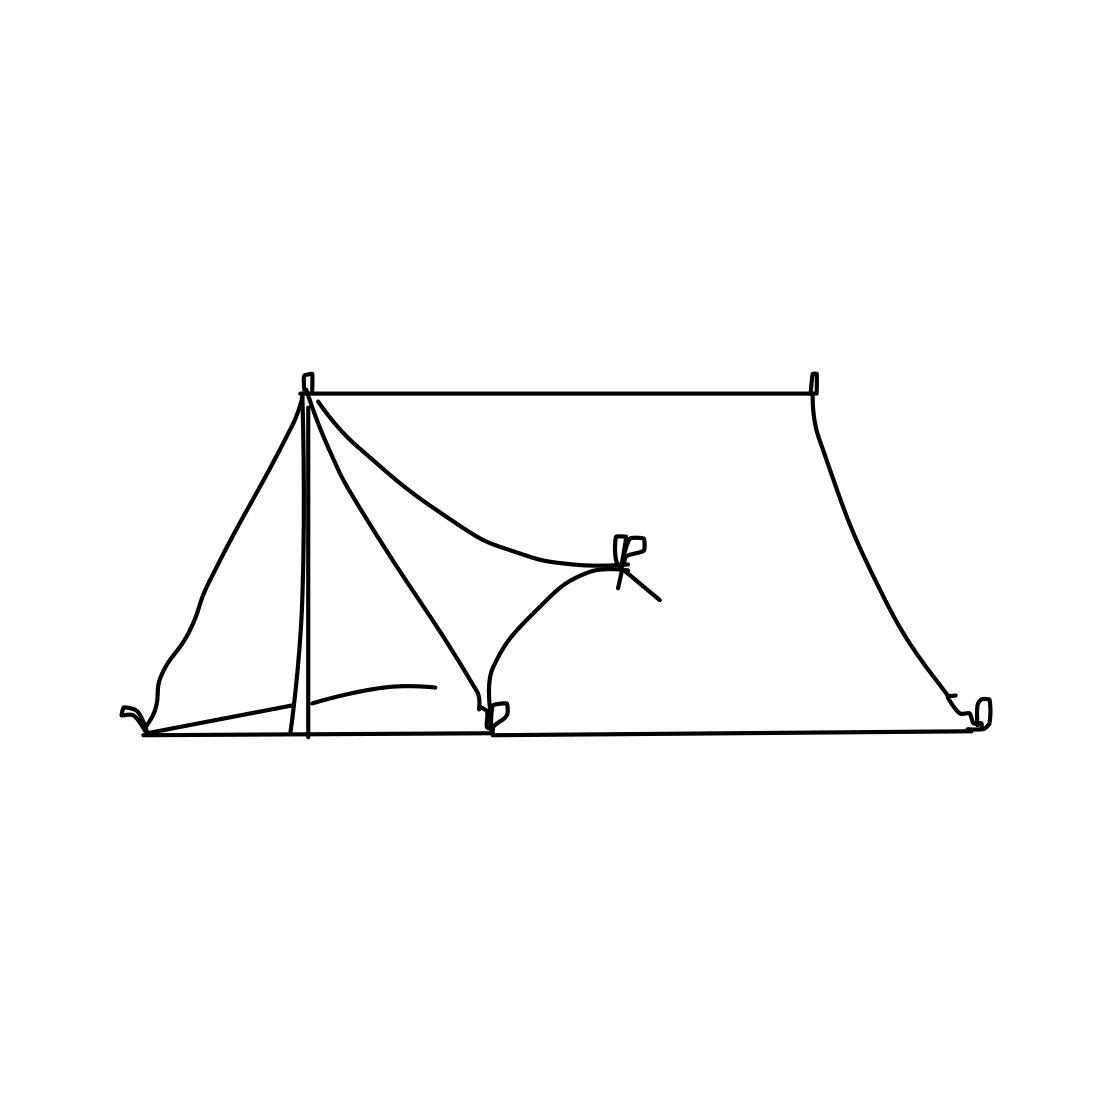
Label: tent